Field crop: maize
Growth stage: 2
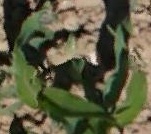
Species: maize